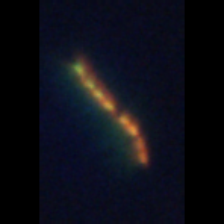
Taxon: Chaetoceros
Group: Diatoms